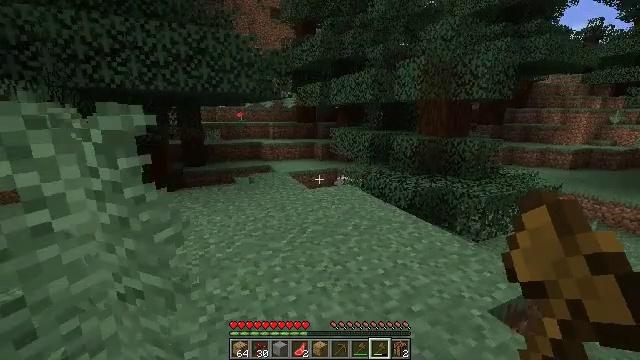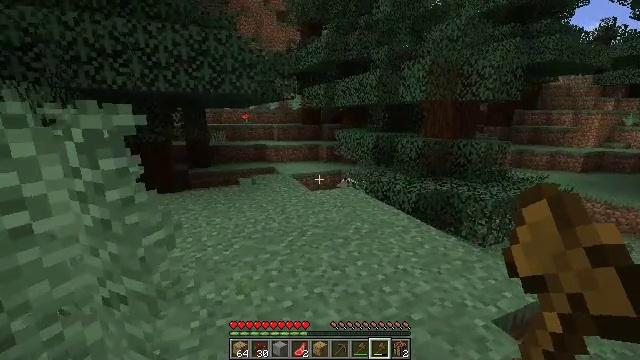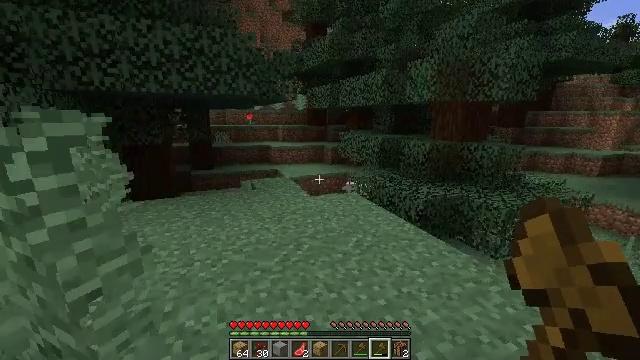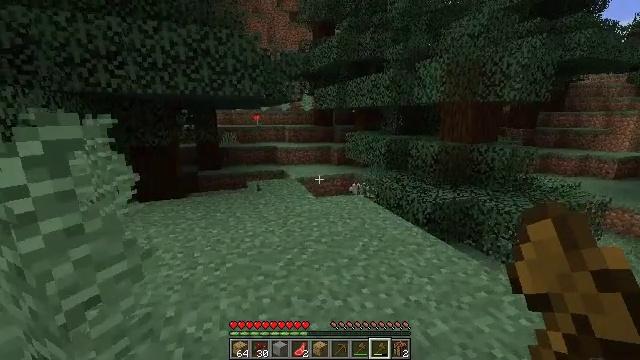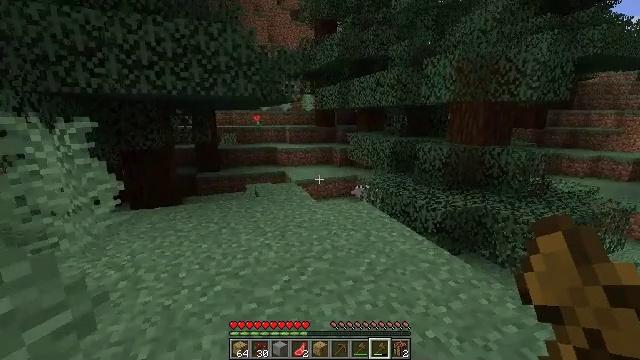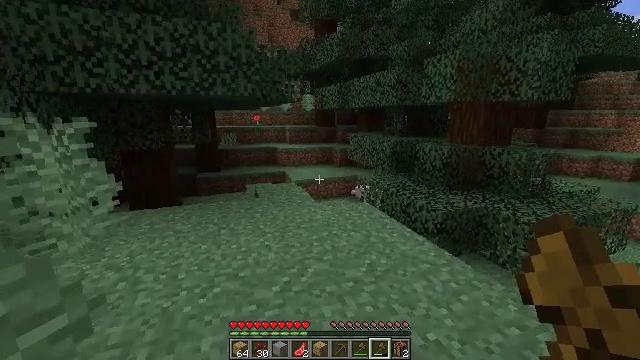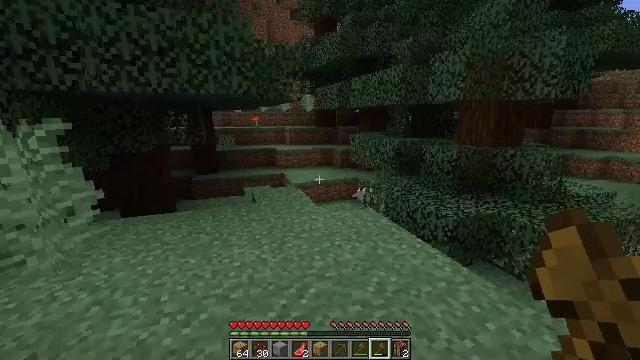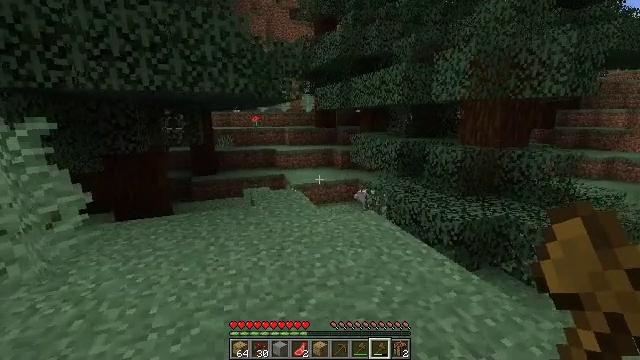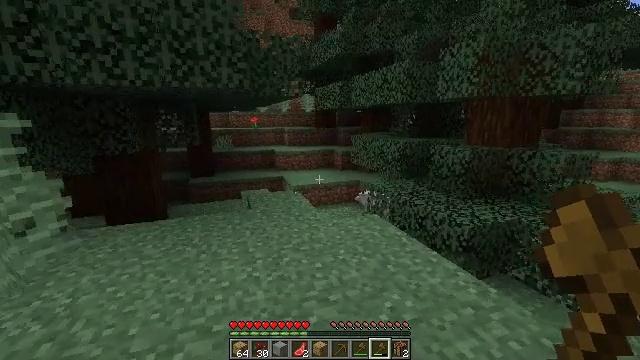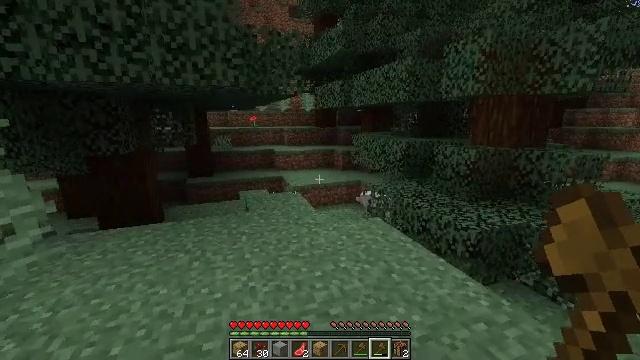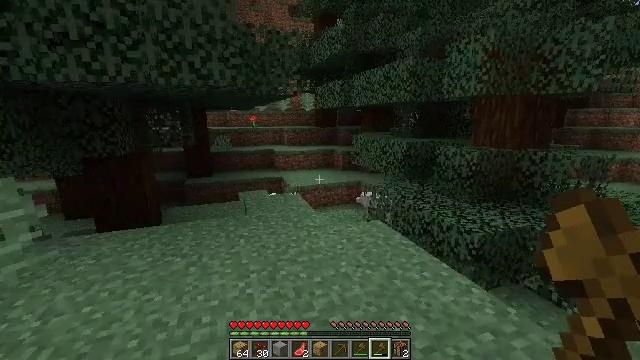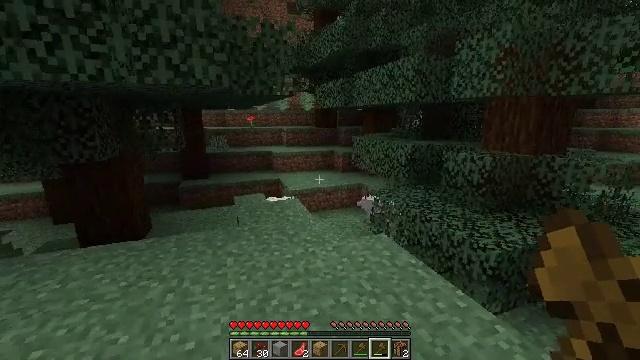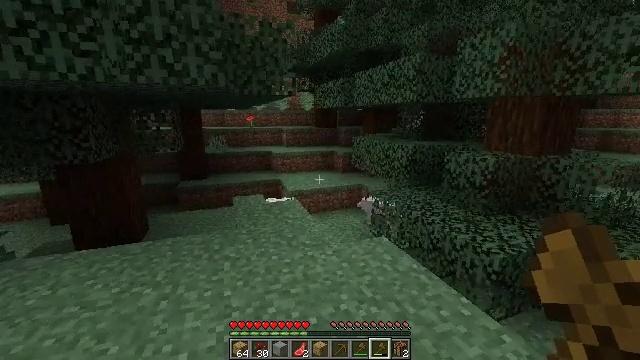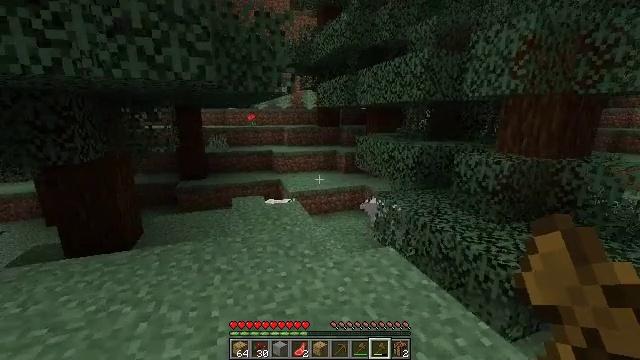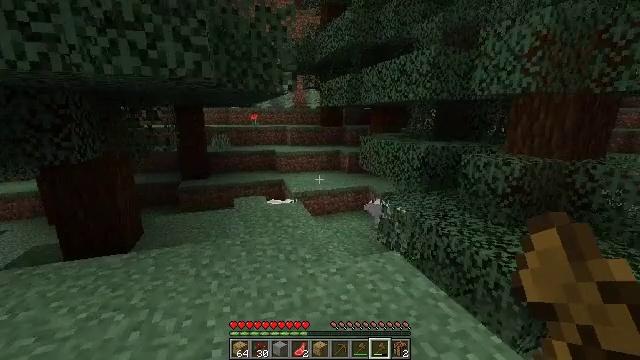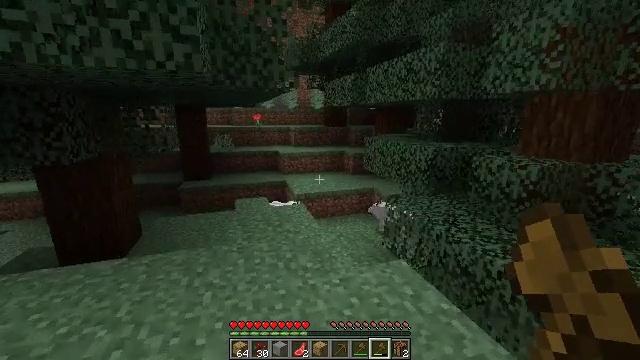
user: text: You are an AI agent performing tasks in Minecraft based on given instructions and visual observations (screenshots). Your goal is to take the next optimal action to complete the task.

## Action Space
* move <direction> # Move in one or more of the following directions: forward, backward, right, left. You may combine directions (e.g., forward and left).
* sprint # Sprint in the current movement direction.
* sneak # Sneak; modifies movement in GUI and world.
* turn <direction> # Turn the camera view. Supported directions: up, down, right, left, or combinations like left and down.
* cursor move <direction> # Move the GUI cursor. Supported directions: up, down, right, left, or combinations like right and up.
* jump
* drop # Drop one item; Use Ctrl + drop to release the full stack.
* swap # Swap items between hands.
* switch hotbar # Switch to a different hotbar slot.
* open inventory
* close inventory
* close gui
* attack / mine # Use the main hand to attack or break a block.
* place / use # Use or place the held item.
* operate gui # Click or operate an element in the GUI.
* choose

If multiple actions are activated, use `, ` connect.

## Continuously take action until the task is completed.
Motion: motion action
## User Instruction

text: Collect fern using your hands.
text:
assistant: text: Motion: move forward, turn left
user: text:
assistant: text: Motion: move forward, turn left
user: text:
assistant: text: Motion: move forward, turn left
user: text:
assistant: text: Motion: move forward
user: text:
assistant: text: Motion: move forward
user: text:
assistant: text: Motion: move forward
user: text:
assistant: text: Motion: move forward
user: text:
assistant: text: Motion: move forward
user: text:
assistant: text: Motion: move forward
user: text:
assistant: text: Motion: move forward
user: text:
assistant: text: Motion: move forward
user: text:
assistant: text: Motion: move forward
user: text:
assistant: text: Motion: move forward
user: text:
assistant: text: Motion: move forward
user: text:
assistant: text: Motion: move forward
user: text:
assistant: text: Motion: move forward, turn left
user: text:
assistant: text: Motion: move forward, turn left
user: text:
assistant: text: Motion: move forward
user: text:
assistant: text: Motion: move forward
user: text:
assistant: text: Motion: move forward
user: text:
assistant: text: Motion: move forward and move right
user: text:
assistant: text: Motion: move forward and move right
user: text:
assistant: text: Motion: move forward and move right
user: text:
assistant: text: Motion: move forward, turn left
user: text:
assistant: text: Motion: move forward, turn left and down
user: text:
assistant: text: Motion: move forward, turn left and down
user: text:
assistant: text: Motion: turn left and down
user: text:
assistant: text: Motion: no_op
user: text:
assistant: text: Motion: no_op
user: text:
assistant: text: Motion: no_op